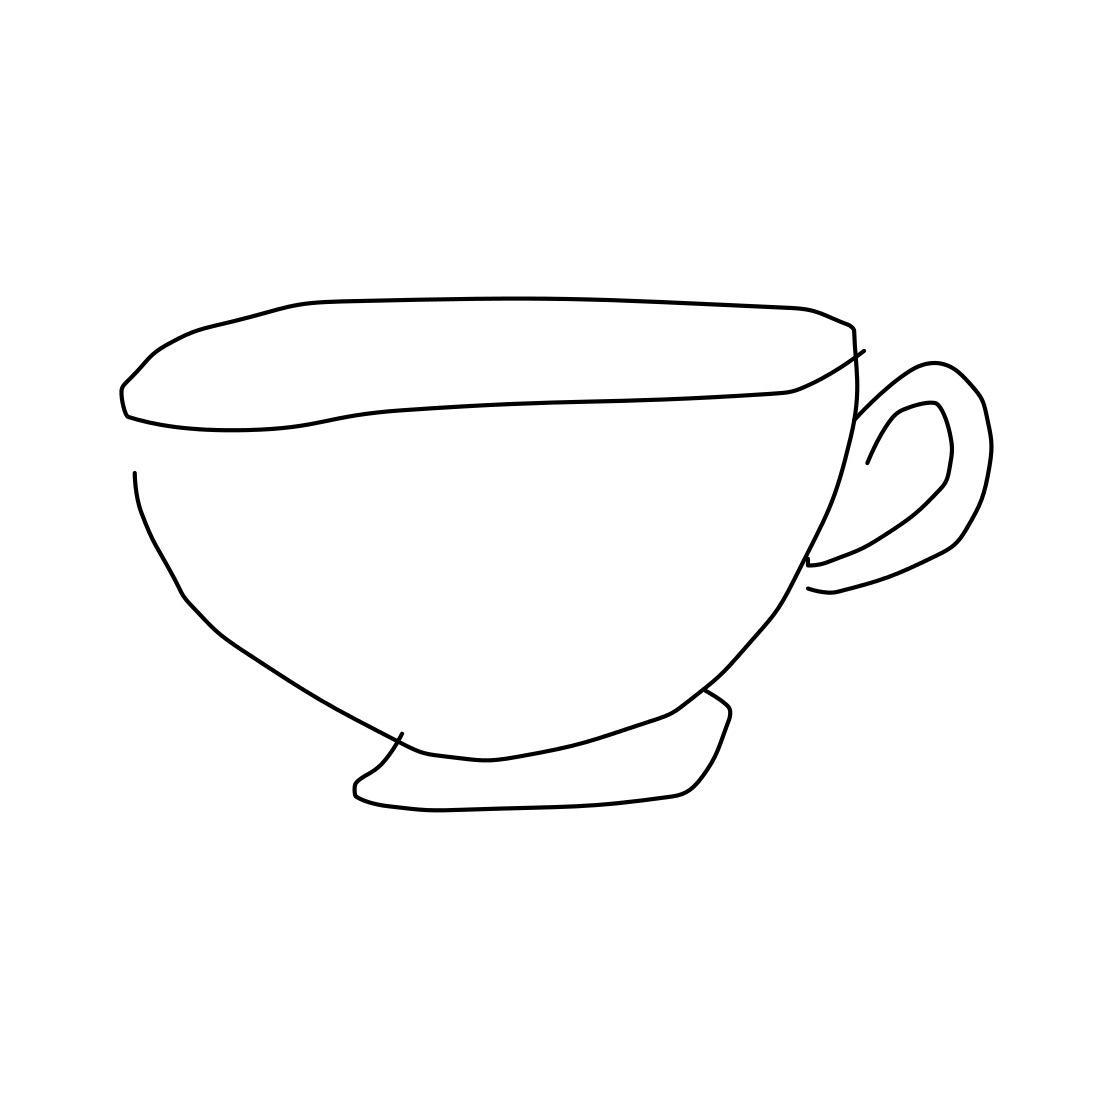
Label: cup